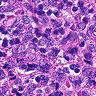
Metastatic tissue present: no